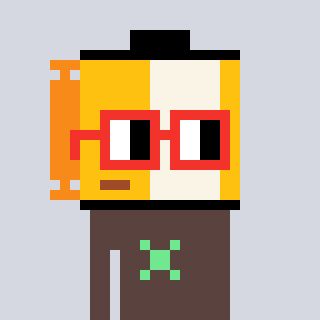
a pixel art character with square red glasses, a film roll-shaped head and a darkbrown-colored body on a cool background